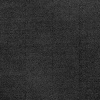
Atmospheric dust classification: dusty